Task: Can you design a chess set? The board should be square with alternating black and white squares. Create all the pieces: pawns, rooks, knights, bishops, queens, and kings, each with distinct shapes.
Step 3139:
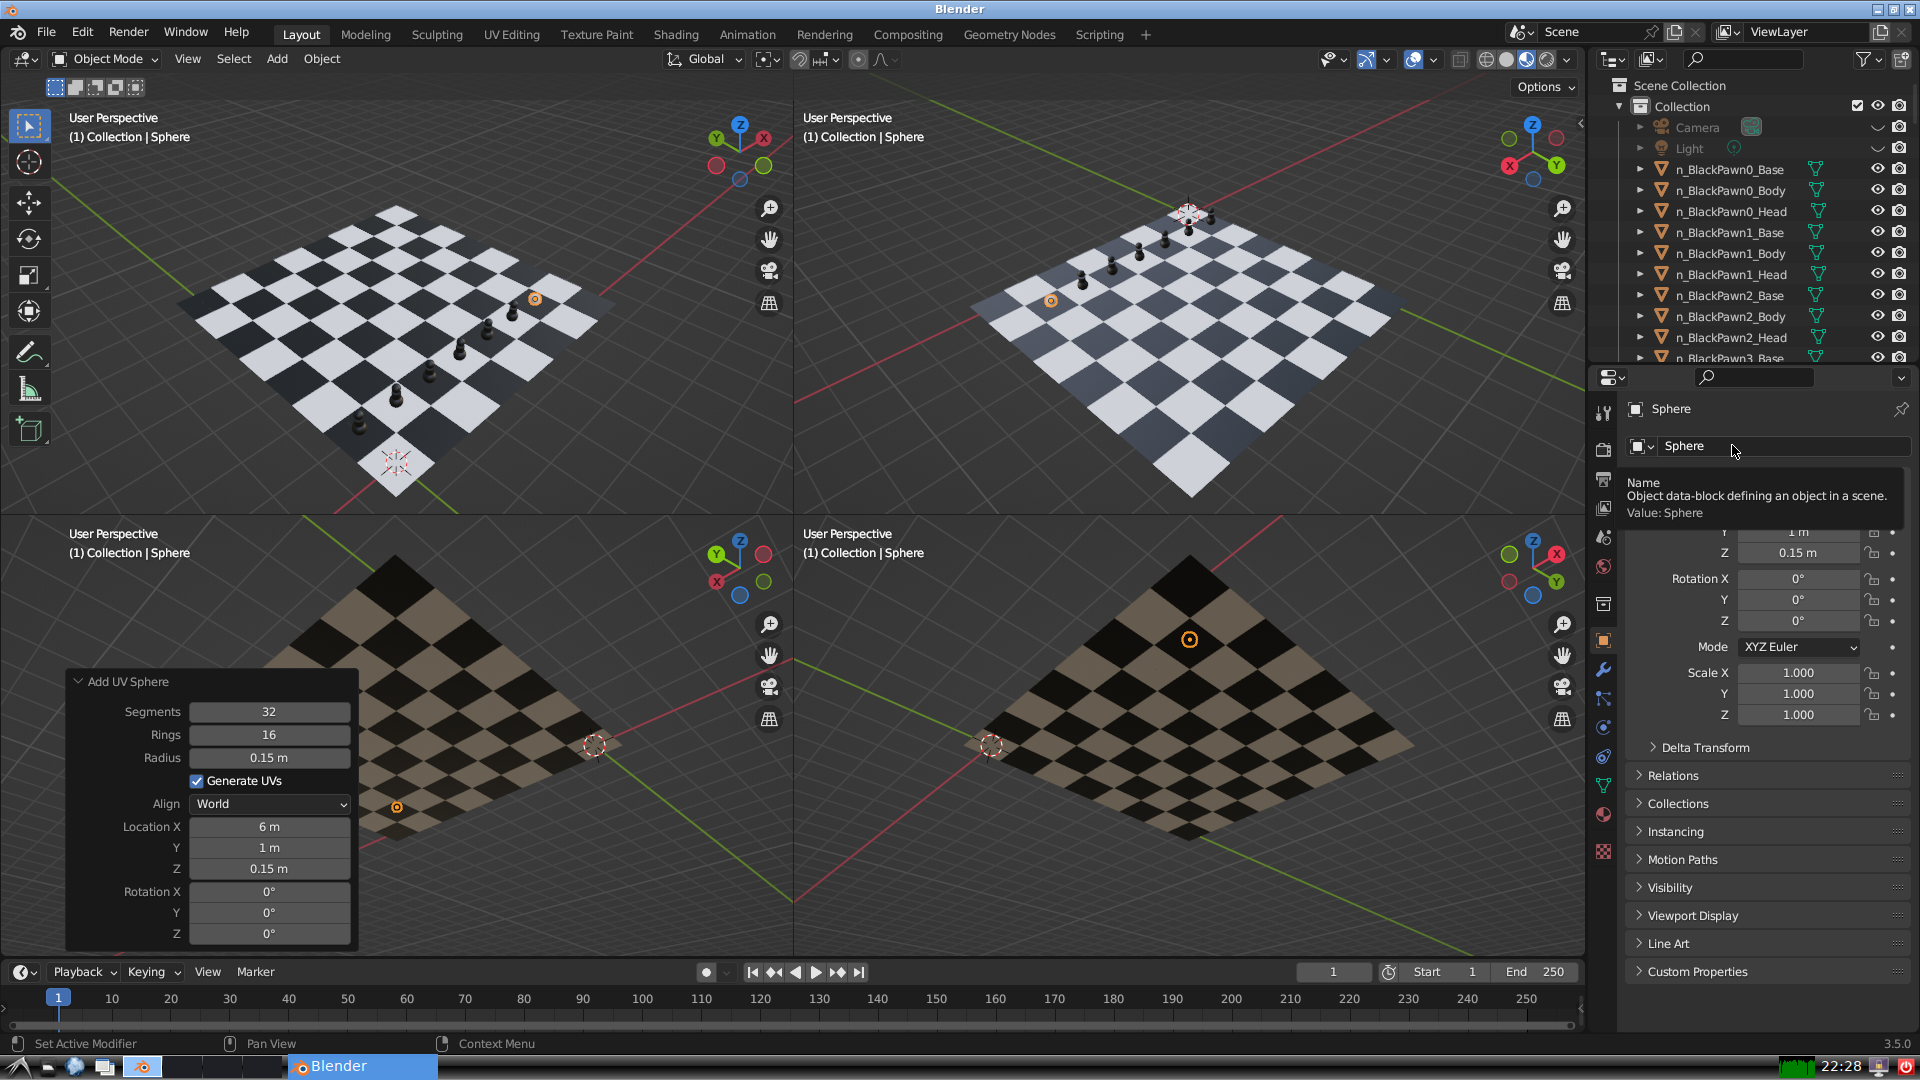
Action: click: no